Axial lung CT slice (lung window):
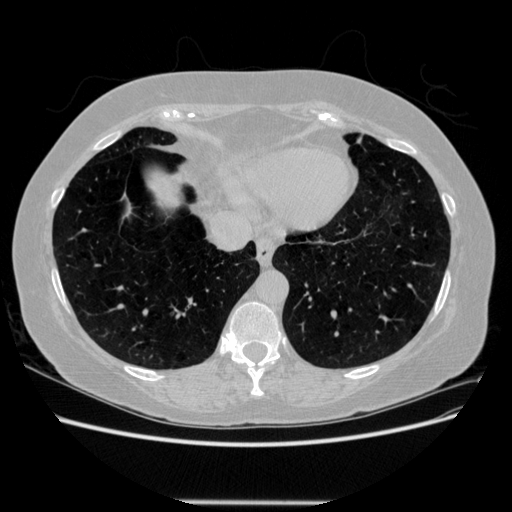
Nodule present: no